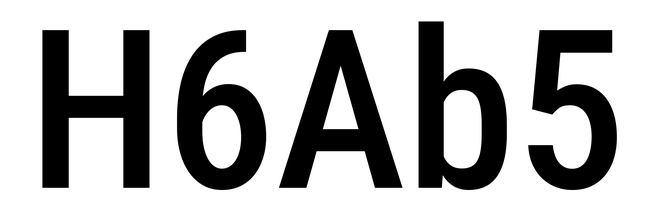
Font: Roboto_Condensed_Medium